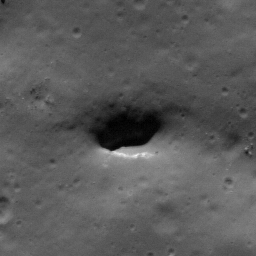
Pit: Copernicus 17a
Host crater: Copernicus
Host type: impact_melt
Lunar coordinates: latitude 10.24, longitude 339.601